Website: apple
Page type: cart
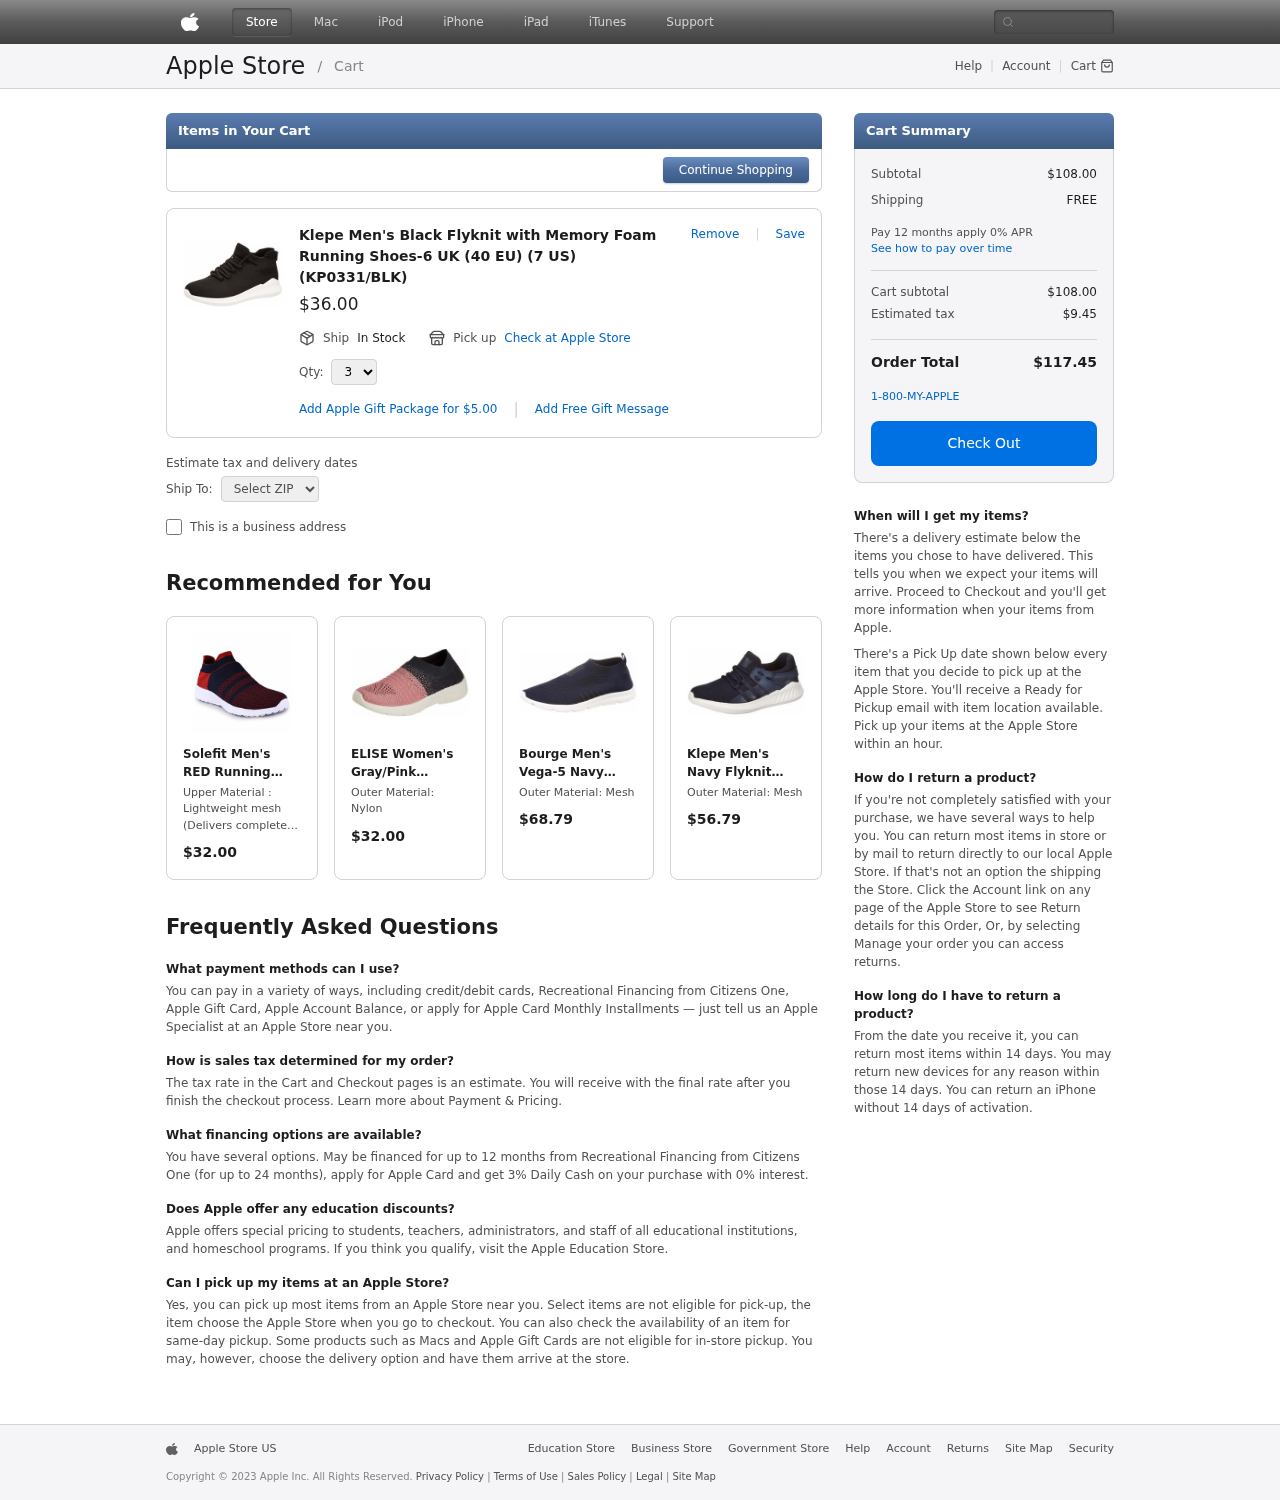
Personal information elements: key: PII_POSTCODE
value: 24050
Product elements: key: PRODUCT1_NAME
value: Klepe Men's Black Flyknit with Memory Foam Running Shoes-6 UK (40 EU) (7 US) (KP0331/BLK)
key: PRODUCT1_PRICE
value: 36
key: PRODUCT1_QUANTITY
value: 3
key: PRODUCT2_DESC
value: Upper Material : Lightweight mesh (Delivers complete breathability)
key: PRODUCT2_NAME
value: Solefit Men's RED Running Shoes-9 UK (42 EU) (SLFT-1134)
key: PRODUCT2_PRICE
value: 32
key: PRODUCT3_DESC
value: Outer Material: Nylon
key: PRODUCT3_NAME
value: ELISE Women's Gray/Pink Running Shoes-5 UK (38 EU) (6 US) (EVAR-SP20-4)
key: PRODUCT3_PRICE
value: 32
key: PRODUCT4_DESC
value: Outer Material: Mesh
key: PRODUCT4_NAME
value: Bourge Men's Vega-5 Navy Running Shoes-12 UK (46 EU) (13 US) (Vega-5-12)
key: PRODUCT4_PRICE
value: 68.79
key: PRODUCT5_DESC
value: Outer Material: Mesh
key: PRODUCT5_NAME
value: Klepe Men's Navy Flyknit Running Shoes-10 UK (44 EU) (11 US) (KP811/NVY)
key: PRODUCT5_PRICE
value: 56.79
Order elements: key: ORDER_SUBTOTAL
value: $108.00
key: ORDER_SHIPPING_COST
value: FREE
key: ORDER_SUBTOTAL2
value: $108.00
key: ORDER_TAX
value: $9.45
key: ORDER_TOTAL
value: $117.45